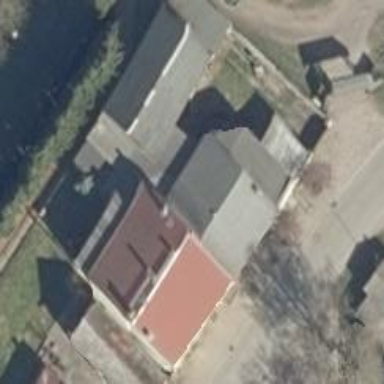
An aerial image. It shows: Restaurant.